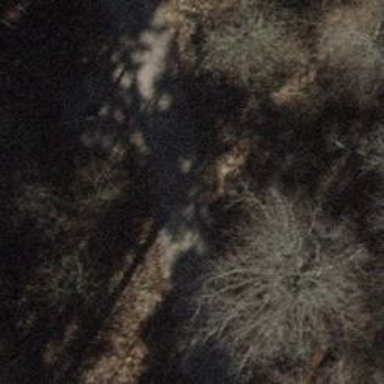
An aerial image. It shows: Compacted track with grade2 level.